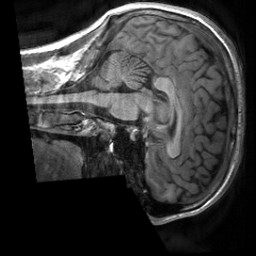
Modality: T1w
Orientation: sagittal
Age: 22
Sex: male
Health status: healthy
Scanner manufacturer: siemens
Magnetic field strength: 3 T
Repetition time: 2 s
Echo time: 0.00232 s